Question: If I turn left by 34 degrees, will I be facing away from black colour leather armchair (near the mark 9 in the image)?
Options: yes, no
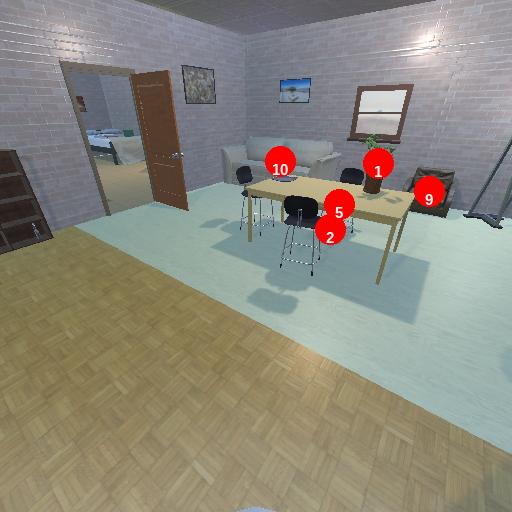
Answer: yes